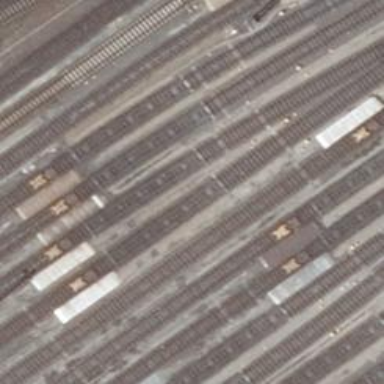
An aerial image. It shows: Railway yard with electrified contact lines.